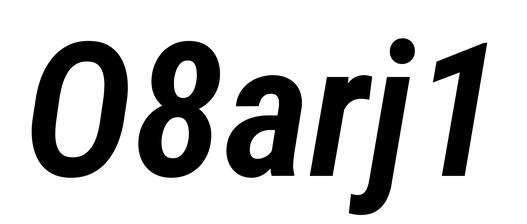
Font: Roboto-Italic_Condensed_SemiBold_Italic